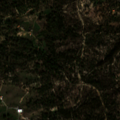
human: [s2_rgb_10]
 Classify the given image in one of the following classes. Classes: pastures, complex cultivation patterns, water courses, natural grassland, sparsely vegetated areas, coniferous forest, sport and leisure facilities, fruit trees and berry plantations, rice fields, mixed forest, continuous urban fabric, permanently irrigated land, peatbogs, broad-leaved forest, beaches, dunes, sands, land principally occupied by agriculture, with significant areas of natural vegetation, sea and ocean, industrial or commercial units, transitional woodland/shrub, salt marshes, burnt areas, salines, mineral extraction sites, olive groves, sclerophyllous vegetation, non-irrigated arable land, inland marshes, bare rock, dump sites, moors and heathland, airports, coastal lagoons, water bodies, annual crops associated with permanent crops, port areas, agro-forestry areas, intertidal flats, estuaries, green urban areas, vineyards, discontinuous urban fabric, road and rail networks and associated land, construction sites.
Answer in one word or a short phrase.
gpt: complex cultivation patterns, mixed forest